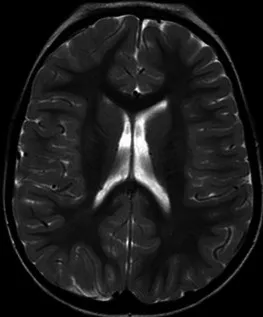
Brain MRI of patient 2 at 3 years of age. (B) Axial T2-weighted image at the level of the lateral ventricles.
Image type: radiology (mri)